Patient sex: M
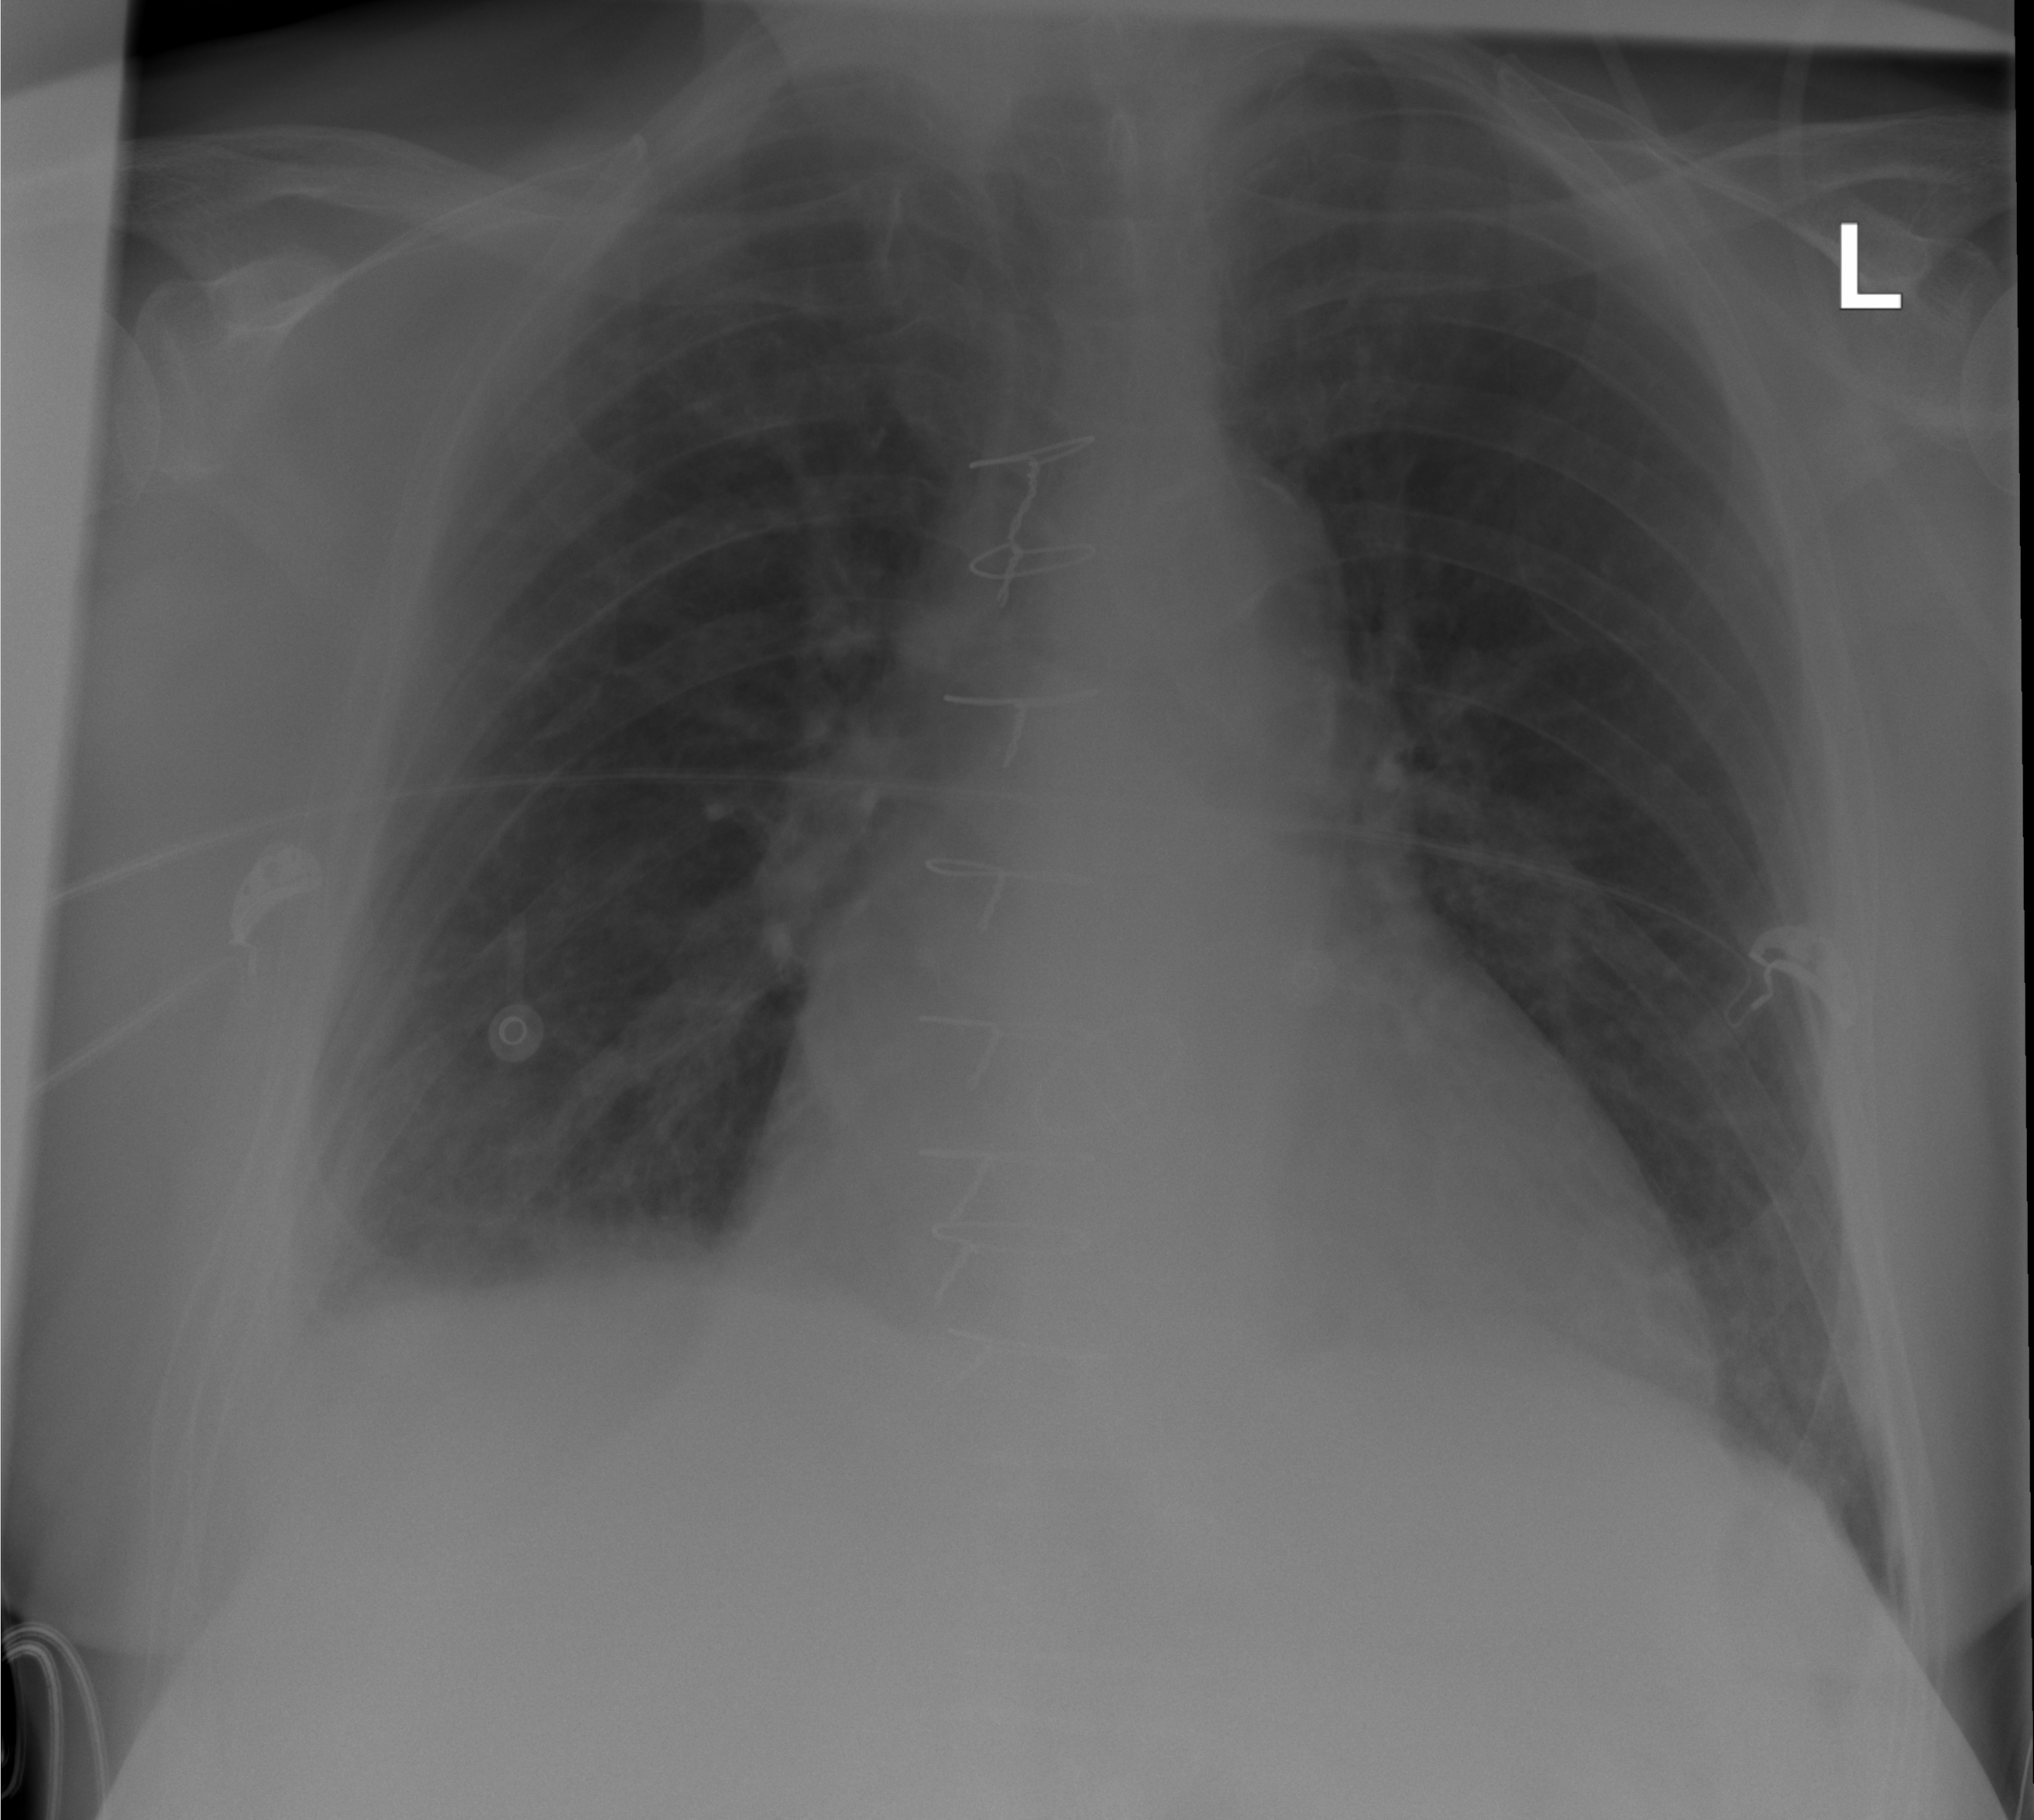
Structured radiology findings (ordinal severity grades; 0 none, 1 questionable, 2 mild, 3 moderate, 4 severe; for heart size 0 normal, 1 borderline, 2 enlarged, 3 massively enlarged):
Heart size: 1
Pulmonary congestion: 0
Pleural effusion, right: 1
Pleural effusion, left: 0
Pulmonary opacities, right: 0
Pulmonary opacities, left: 0
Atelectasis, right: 0
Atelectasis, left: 0